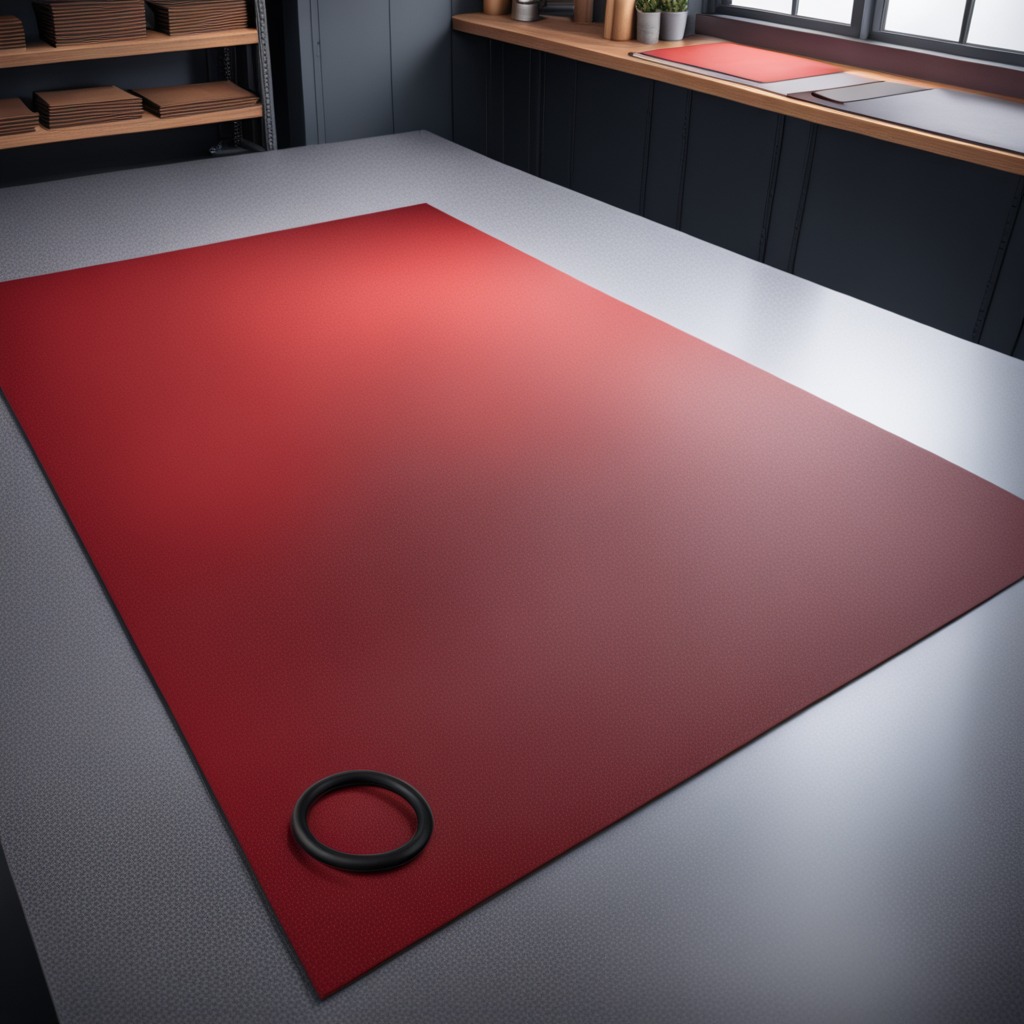
A rubber O-ring lying on the clean granite tabletop covered with a red rubber mat inside a workshop under bright overhead lighting crisp shadows high clarity worn but beneath the mat